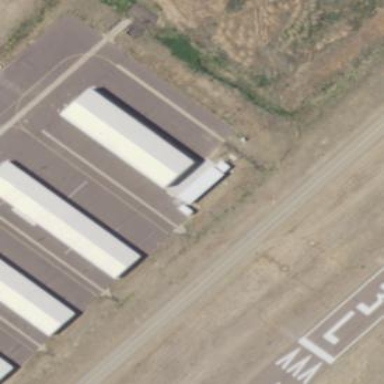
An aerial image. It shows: Hangar building at the airport.